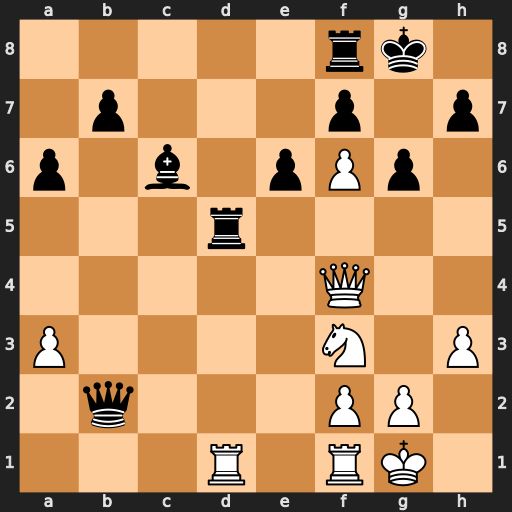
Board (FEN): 5rk1/1p3p1p/p1b1pPp1/3r4/5Q2/P4N1P/1q3PP1/3R1RK1
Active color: w
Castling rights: -
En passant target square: -
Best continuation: Rxd5 Bxd5 Ne5 Qxe5 Qxe5